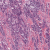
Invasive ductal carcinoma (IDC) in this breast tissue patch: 1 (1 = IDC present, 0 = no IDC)